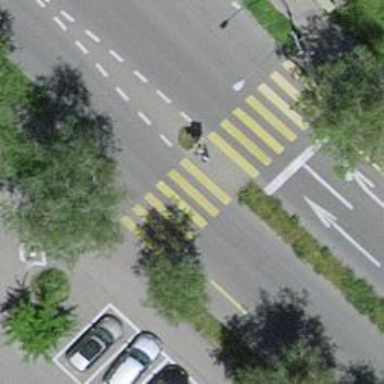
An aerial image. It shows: Kerb barrier.